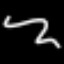
Label: squiggle